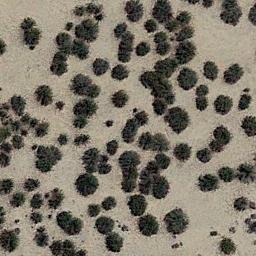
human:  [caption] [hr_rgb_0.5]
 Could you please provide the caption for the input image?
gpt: The chaparral is consist of sparse bushes .

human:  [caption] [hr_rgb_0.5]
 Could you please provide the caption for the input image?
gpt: Chaparral is evenly distributed on the sand .

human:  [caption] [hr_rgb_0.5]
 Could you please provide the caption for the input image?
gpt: Some disconnected chaparrals grow in the desert .

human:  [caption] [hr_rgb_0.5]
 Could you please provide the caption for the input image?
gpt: There are several trees and some weeds in this desert .

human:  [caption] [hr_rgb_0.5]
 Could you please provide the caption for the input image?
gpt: The chaparral is not evenly distributed .